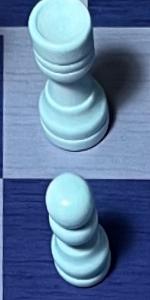
Label: Pawn_White